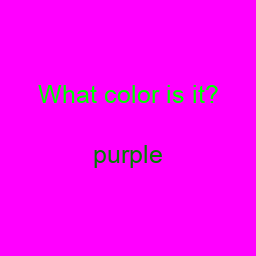
Color: green
Color name shown: purple
Background color: magenta
Question text color: lime